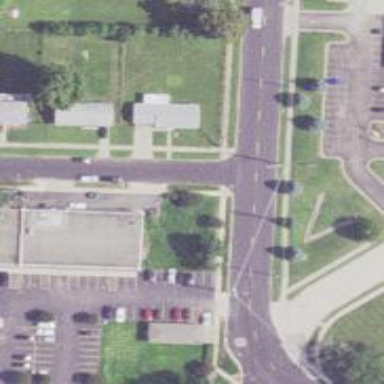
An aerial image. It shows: Stop road.